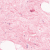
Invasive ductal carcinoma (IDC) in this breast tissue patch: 0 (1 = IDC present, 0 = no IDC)